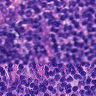
Metastatic tissue present: no